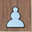
Piece: wP